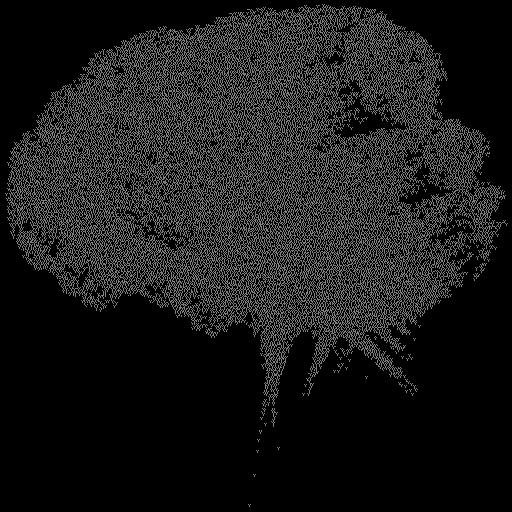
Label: broccoli